Field crop: maize
Growth stage: 2
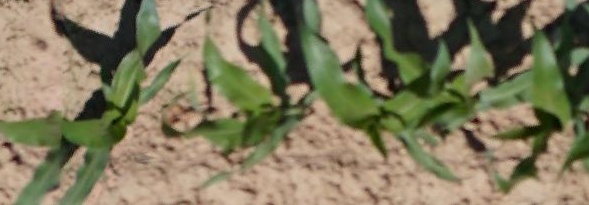
Species: maize